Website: crate-barrel
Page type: payment
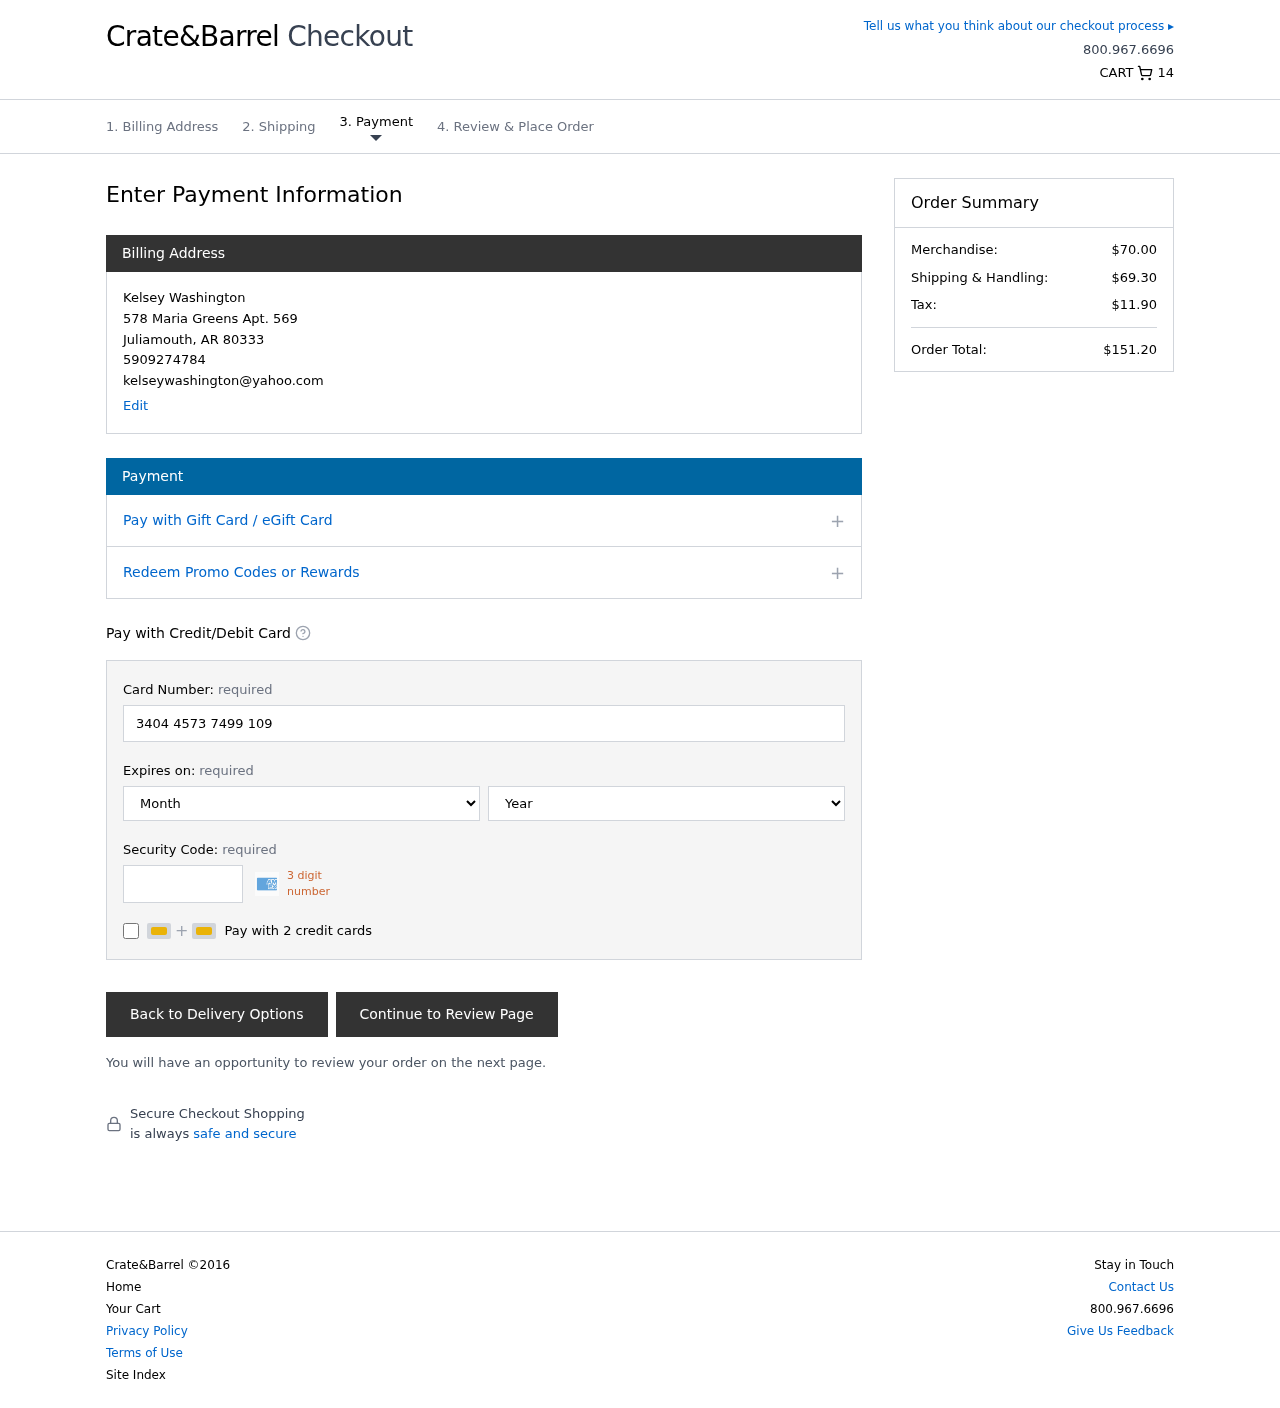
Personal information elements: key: PII_CARD_CVV
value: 2435
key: PII_CARD_EXPIRY_MONTH
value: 06
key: PII_CARD_EXPIRY_YEAR
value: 26
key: PII_CARD_NUMBER
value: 3404 4573 7499 109
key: PII_CITY
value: Juliamouth
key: PII_EMAIL
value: kelseywashington@yahoo.com
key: PII_FULLNAME
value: Kelsey Washington
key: PII_PHONE
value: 5909274784
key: PII_POSTCODE
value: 80333
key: PII_STATE_ABBR
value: AR
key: PII_STREET
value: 578 Maria Greens Apt. 569
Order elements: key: ORDER_NUM_ITEMS
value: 14
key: ORDER_SUBTOTAL
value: $70.00
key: ORDER_SHIPPING_COST
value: $69.30
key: ORDER_TAX
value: $11.90
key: ORDER_TOTAL
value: $151.20